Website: lowes
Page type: payment
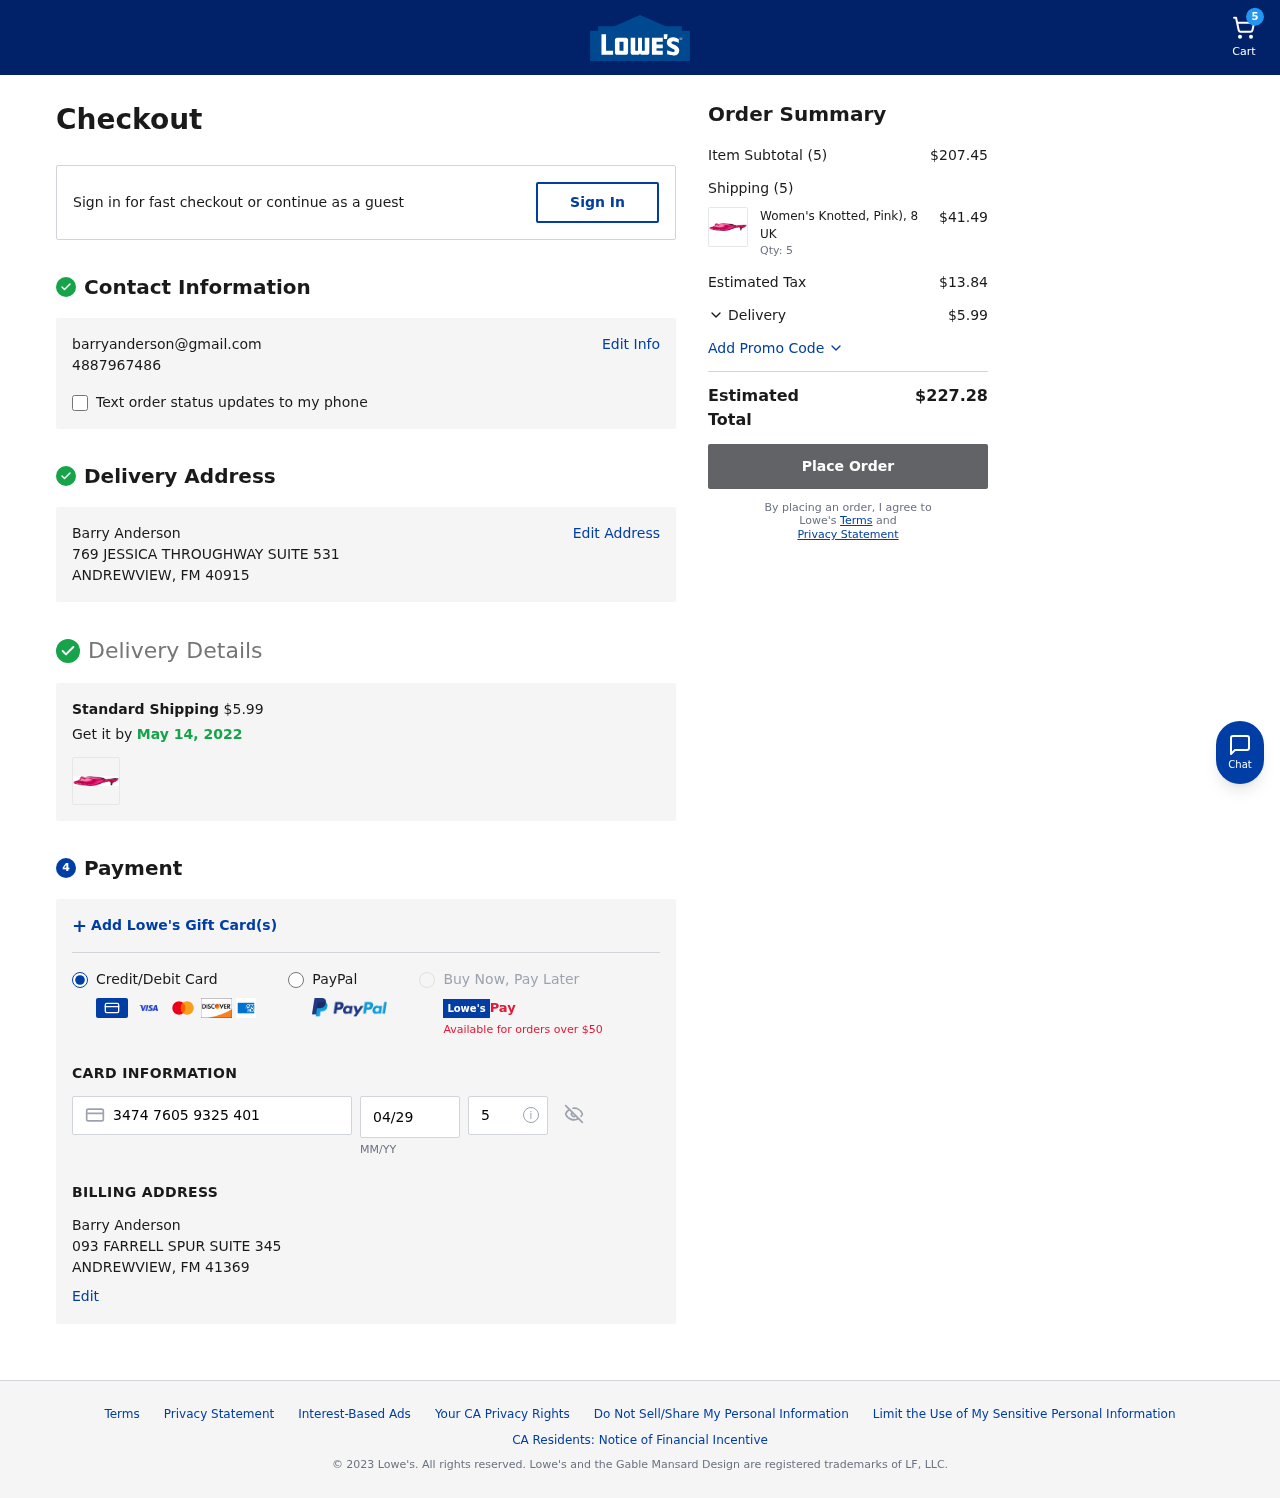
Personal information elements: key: PII_CARD_CVV
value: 5309
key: PII_CARD_EXPIRY
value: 04/29
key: PII_CARD_NUMBER
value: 3474 7605 9325 401
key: PII_CITY_STATE_ZIP2
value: ANDREWVIEW, FM 41369
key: PII_EMAIL
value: barryanderson@gmail.com
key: PII_FULLNAME
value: Barry Anderson
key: PII_FULLNAME2
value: Barry Anderson
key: PII_PHONE
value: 4887967486
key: PII_STREET
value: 769 JESSICA THROUGHWAY SUITE 531
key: PII_STREET2
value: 093 FARRELL SPUR SUITE 345
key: PII_CITY_STATE_ZIP
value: ANDREWVIEW, FM 40915
Product elements: key: PRODUCT1_NAME
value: Women's Knotted, Pink), 8 UK
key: PRODUCT1_PRICE
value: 41.49
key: PRODUCT1_QUANTITY
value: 5
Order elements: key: ORDER_NUM_ITEMS
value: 5
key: ORDER_SHIPPING_COST
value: $5.99
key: ORDER_DELIVERY_DATE
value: May 14, 2022
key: ORDER_SUBTOTAL
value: $207.45
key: ORDER_NUM_ITEMS2
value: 5
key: ORDER_TAX
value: $13.84
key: ORDER_SHIPPING_COST2
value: $5.99
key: ORDER_TOTAL
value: $227.28